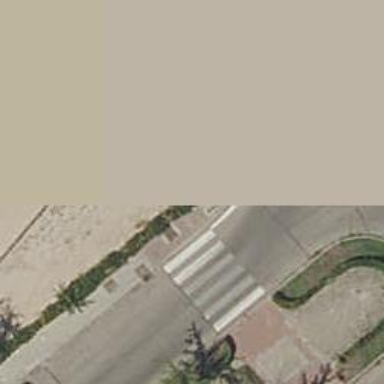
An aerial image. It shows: Sidewalk made of paving stones.